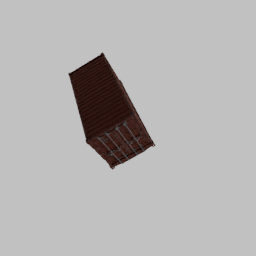
Label: tools